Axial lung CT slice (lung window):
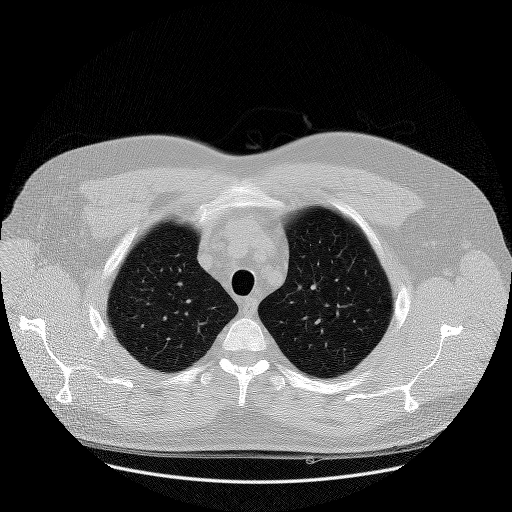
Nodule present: no